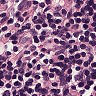
Metastatic tissue present: no